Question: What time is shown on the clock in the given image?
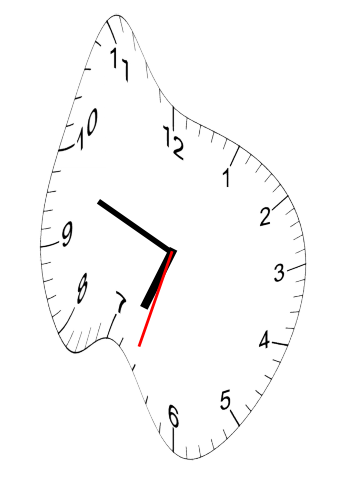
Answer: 06:48:33